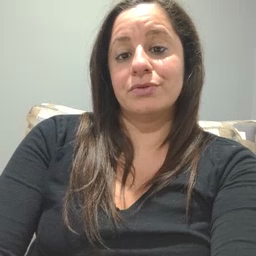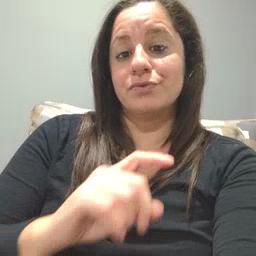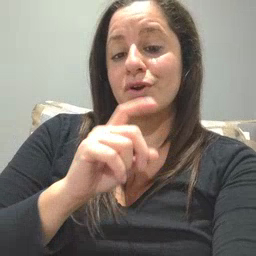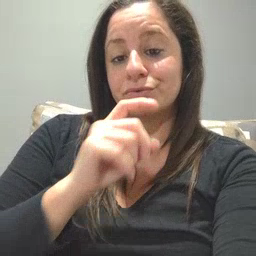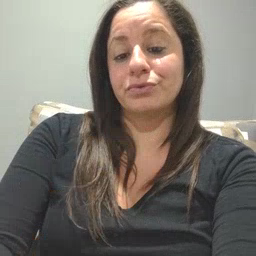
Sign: garbage